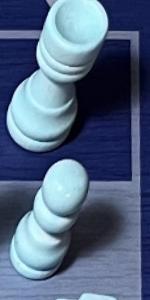
Label: Pawn_White